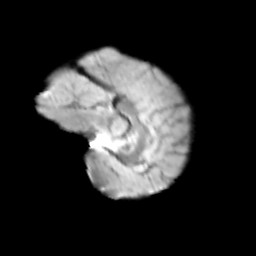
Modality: T2w
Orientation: sagittal
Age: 11
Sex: female
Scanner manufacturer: siemens
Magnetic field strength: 3 T
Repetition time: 3.8 s
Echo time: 0.07 s